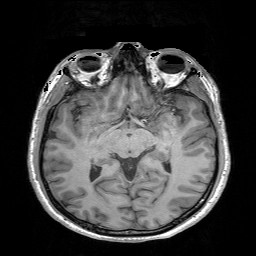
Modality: T1w
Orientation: coronal